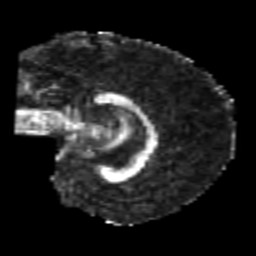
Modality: FA
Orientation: sagittal
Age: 24
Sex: female
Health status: healthy
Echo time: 0.074 s